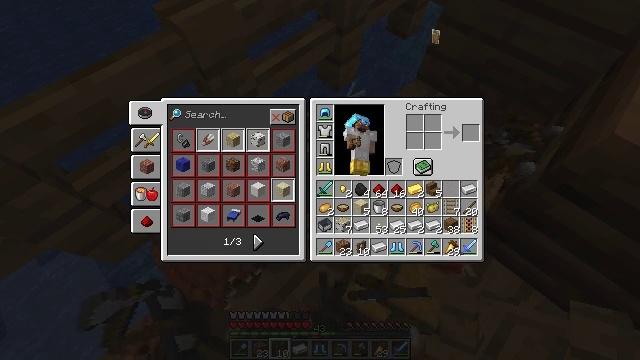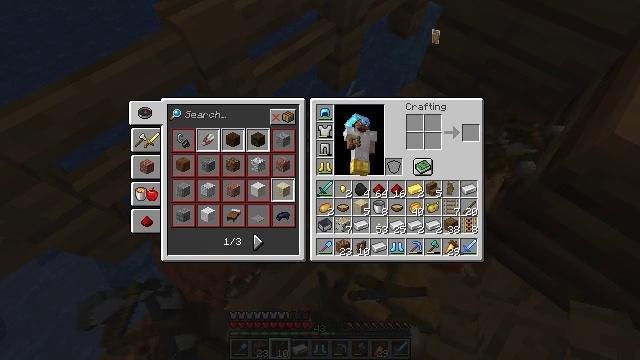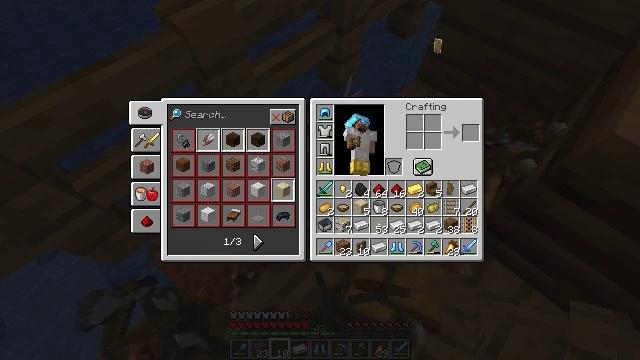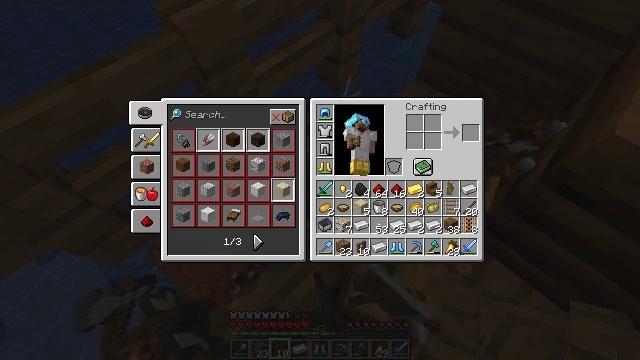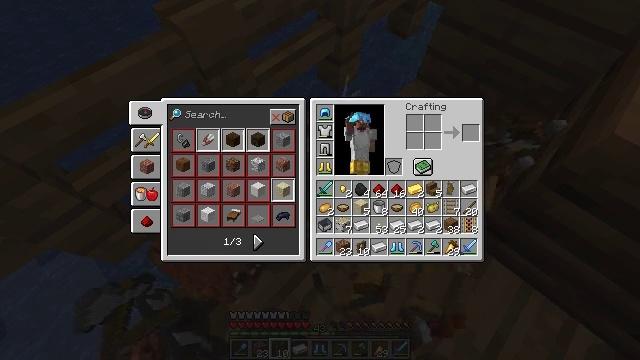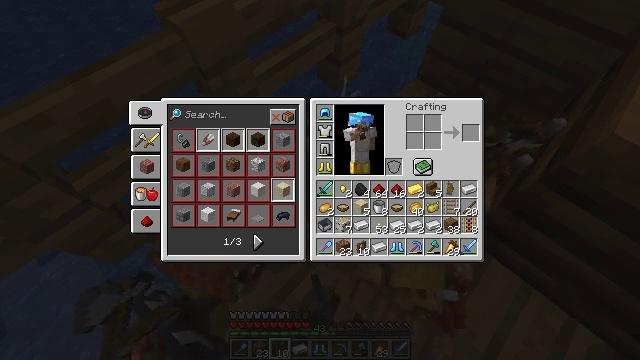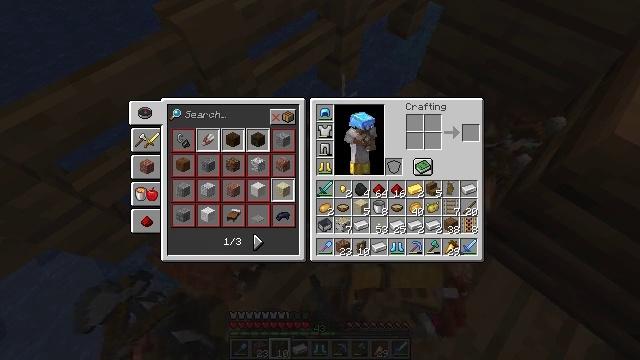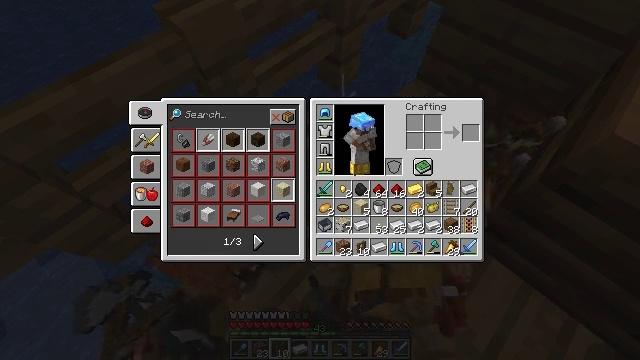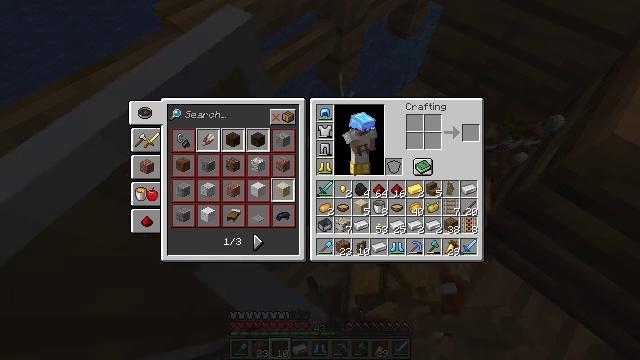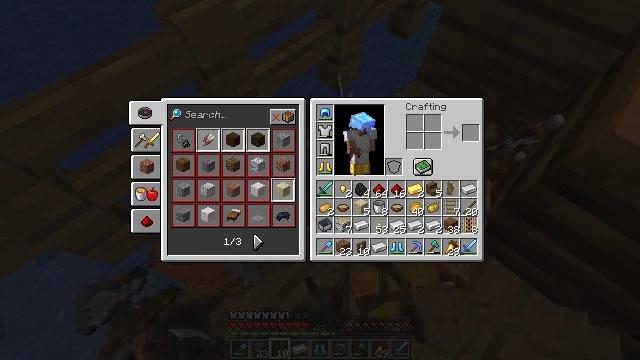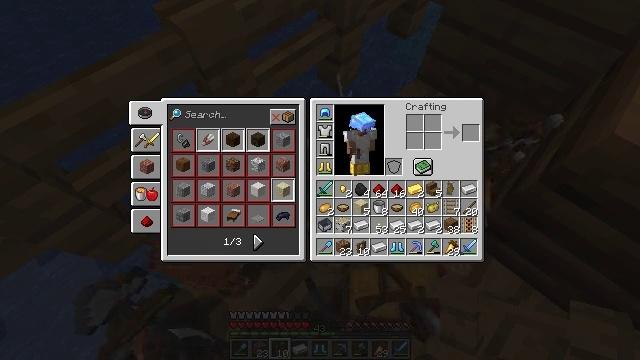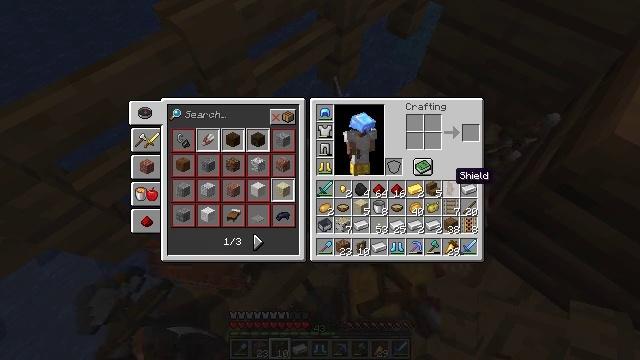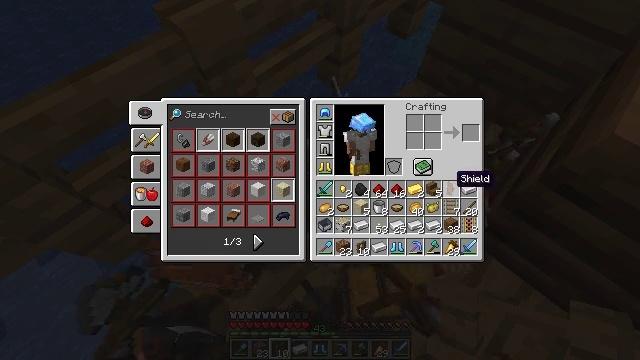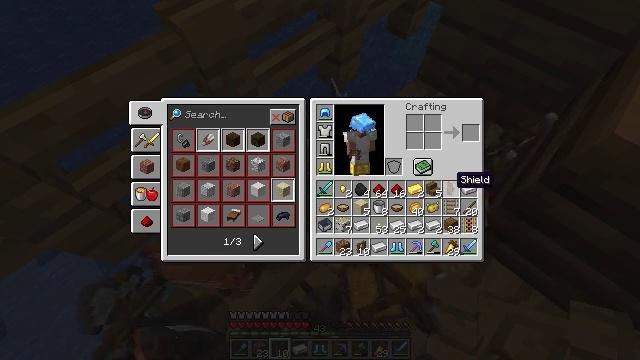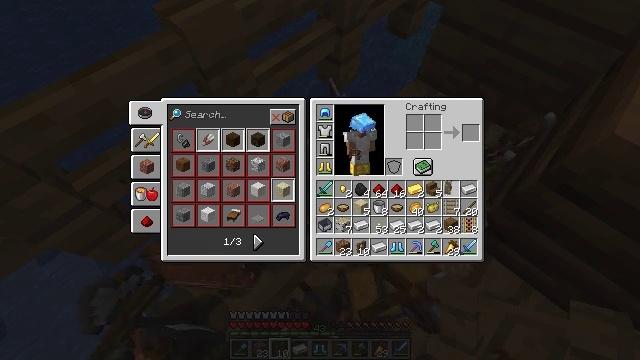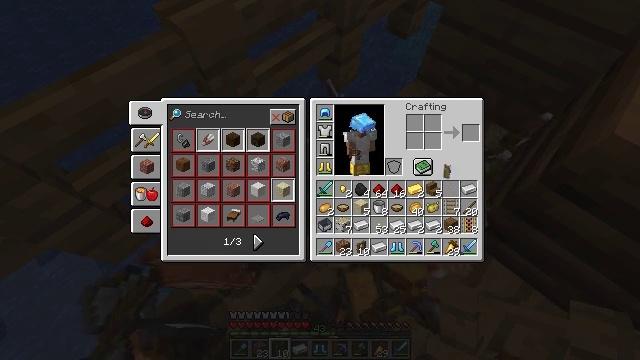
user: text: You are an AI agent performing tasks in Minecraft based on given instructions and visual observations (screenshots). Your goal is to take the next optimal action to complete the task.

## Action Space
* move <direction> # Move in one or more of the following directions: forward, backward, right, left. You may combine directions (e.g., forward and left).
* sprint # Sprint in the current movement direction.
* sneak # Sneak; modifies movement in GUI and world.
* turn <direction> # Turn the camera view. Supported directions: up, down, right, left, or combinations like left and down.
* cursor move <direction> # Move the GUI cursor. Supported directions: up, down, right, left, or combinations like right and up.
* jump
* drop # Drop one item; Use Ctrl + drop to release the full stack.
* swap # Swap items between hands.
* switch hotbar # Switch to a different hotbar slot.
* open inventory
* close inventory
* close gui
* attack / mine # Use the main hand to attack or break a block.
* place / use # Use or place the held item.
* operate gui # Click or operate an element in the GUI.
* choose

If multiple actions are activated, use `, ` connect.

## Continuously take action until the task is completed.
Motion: motion action
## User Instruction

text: Remove a shield from the inventory.
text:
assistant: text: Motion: operate gui
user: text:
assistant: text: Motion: cursor move down, operate gui
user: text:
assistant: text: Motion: cursor move right and down
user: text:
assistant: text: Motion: cursor move down
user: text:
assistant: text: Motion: cursor move down
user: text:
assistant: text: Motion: cursor move down
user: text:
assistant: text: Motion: no_op
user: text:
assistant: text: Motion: no_op
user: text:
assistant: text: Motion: no_op
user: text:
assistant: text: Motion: cursor move down
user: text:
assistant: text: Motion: no_op
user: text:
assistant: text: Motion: no_op
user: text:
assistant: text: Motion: no_op
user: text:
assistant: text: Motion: operate gui
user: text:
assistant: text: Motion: cursor move up, operate gui
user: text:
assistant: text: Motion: cursor move left and up
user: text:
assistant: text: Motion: cursor move left and up
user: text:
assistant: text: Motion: cursor move up
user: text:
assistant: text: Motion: operate gui
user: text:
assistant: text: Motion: operate gui
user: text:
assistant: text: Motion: operate gui
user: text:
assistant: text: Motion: cursor move right and down
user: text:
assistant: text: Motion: cursor move right and down
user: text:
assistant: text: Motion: no_op
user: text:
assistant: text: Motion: no_op
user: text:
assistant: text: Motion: no_op
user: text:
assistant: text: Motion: no_op
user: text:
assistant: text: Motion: no_op
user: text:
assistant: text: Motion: cursor move right
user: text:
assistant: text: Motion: cursor move down